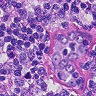
Metastatic tissue present: no